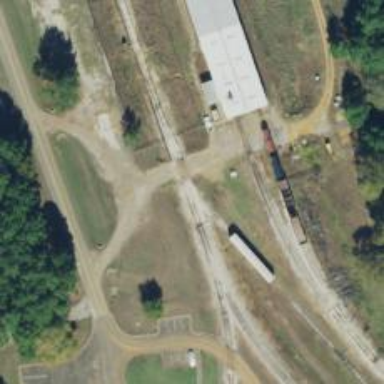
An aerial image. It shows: Preserved railway.